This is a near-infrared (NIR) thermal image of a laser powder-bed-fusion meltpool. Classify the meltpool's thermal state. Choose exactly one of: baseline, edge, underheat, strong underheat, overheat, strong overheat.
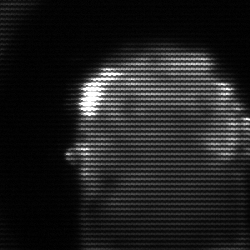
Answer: baseline